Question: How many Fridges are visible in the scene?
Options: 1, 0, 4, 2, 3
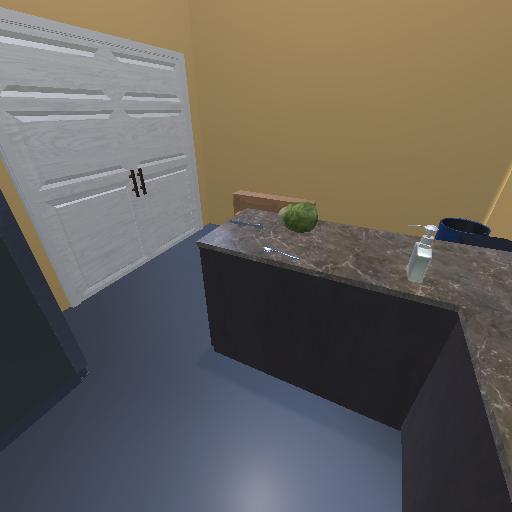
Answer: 1